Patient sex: F
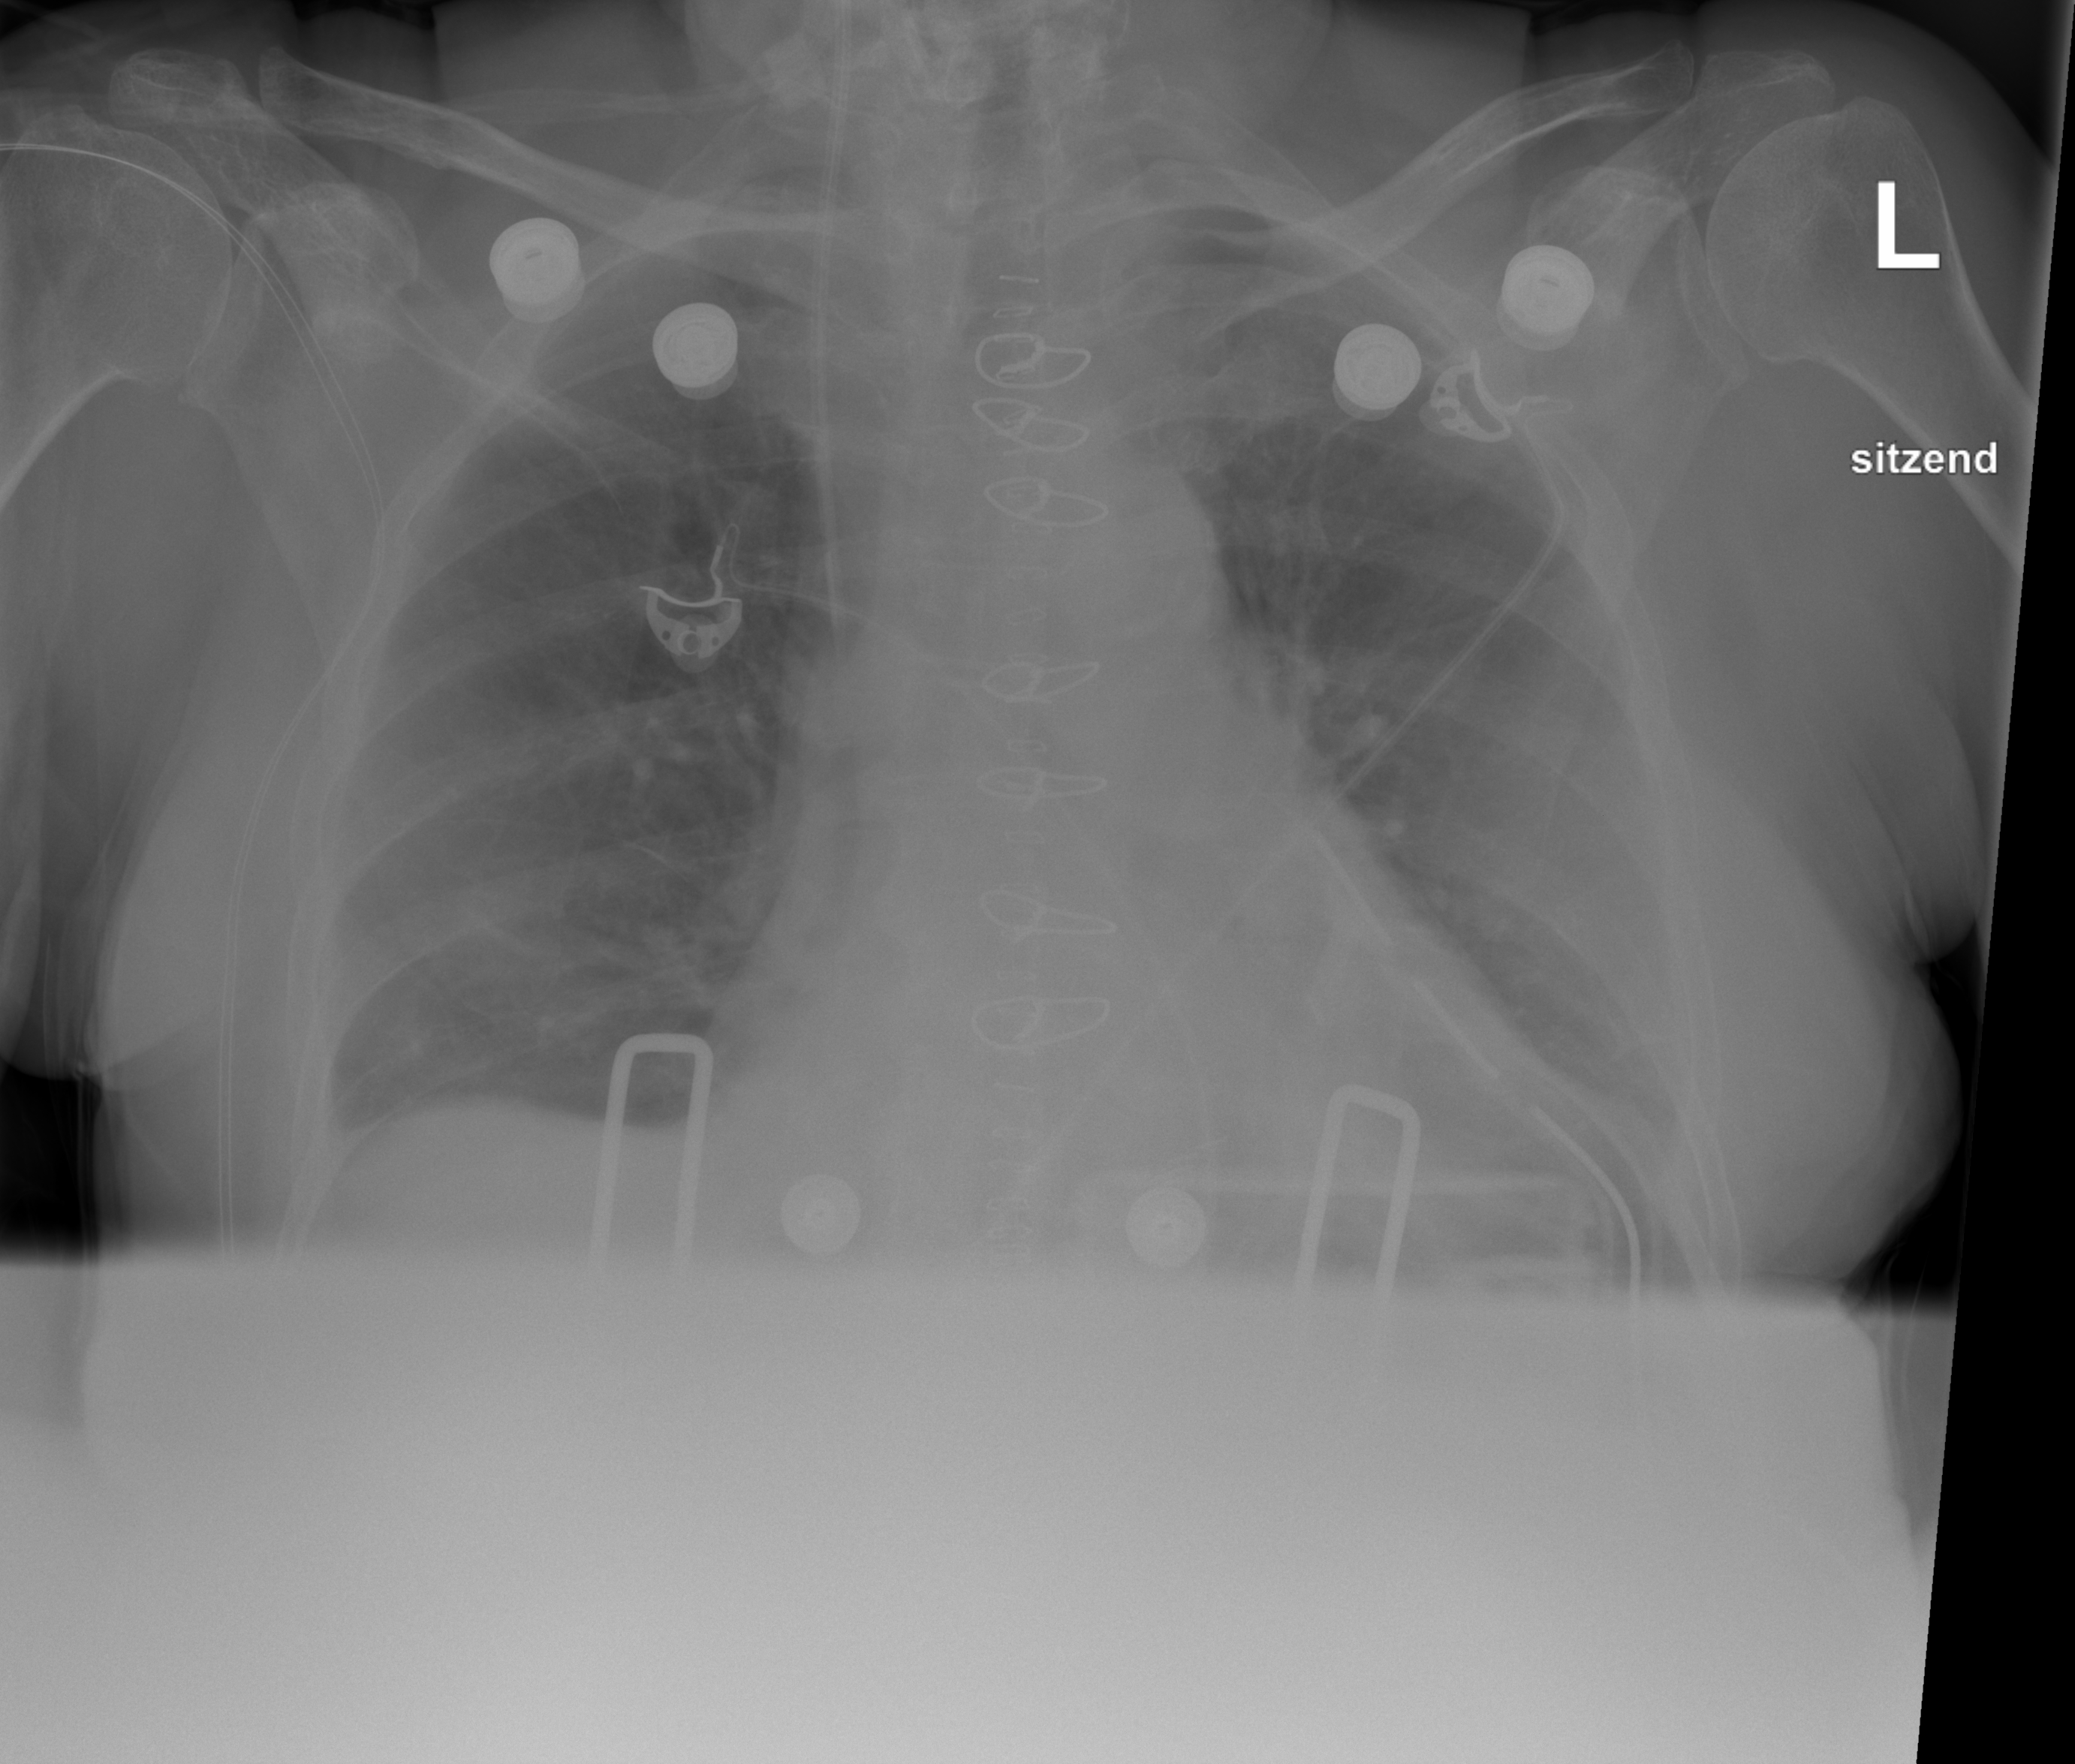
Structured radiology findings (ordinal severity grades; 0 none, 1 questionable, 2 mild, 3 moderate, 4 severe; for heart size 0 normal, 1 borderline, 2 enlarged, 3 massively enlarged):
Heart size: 2
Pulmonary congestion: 0
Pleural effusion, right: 2
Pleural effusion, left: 2
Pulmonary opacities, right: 0
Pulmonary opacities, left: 0
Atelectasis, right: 0
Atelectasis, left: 0